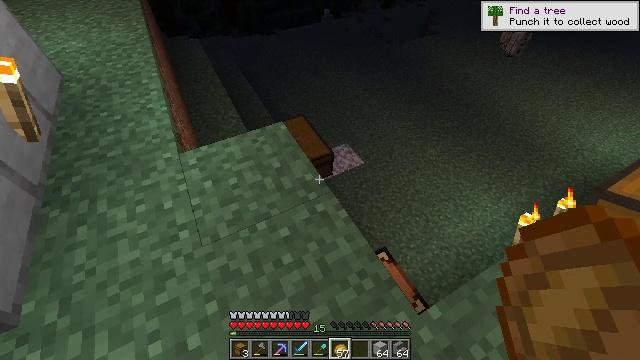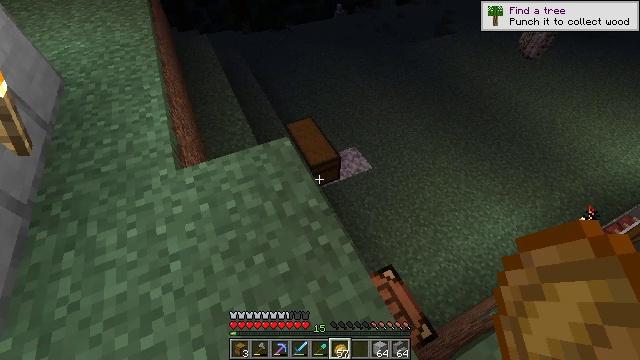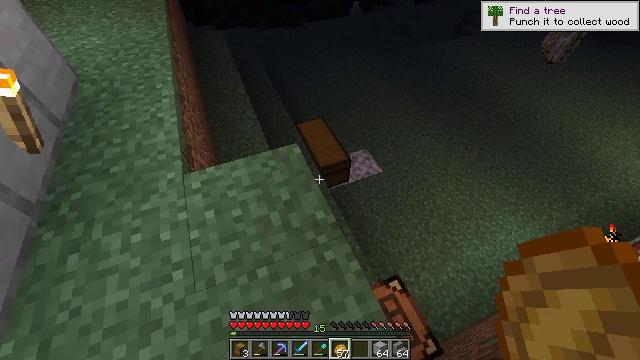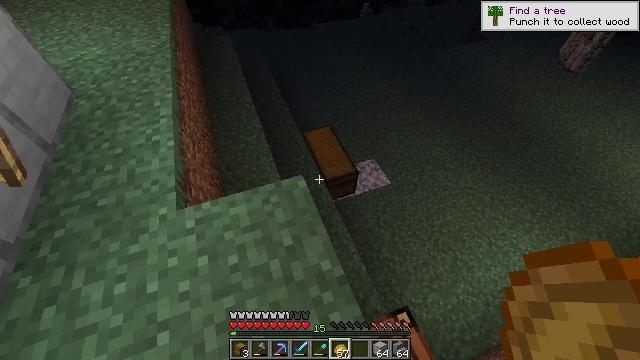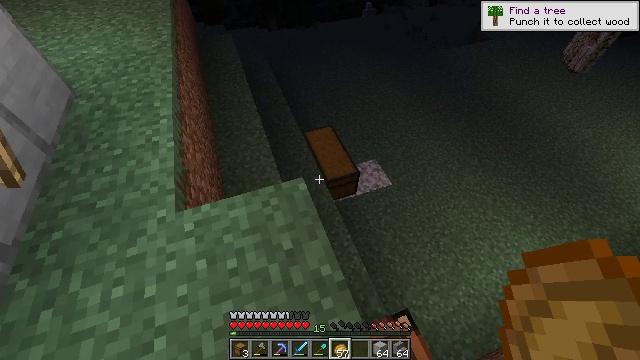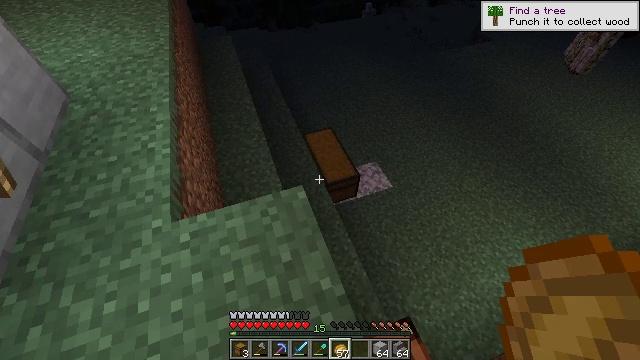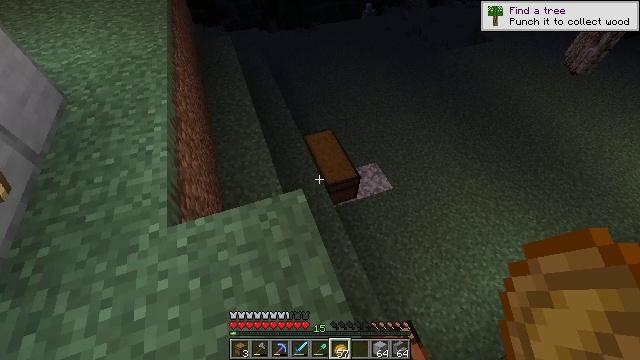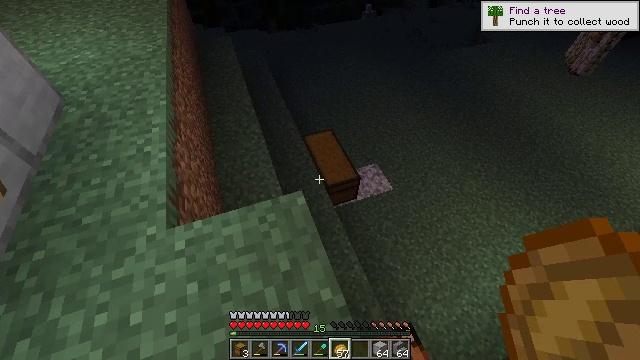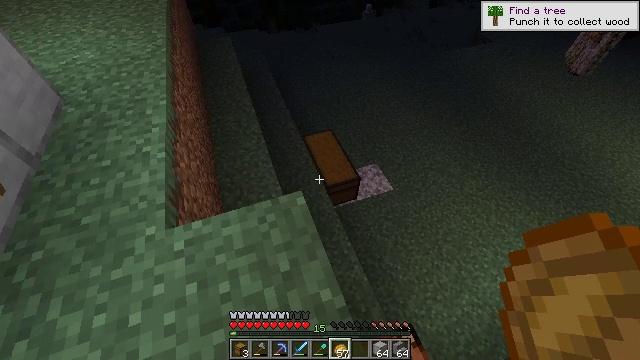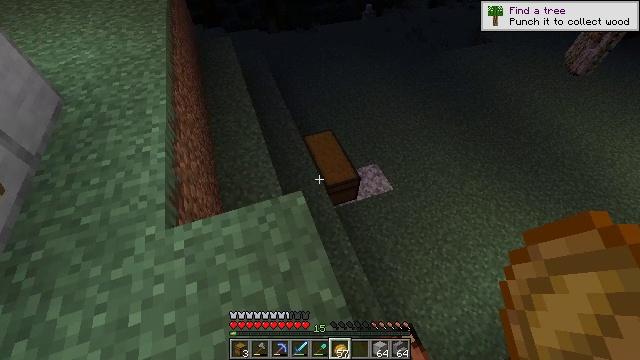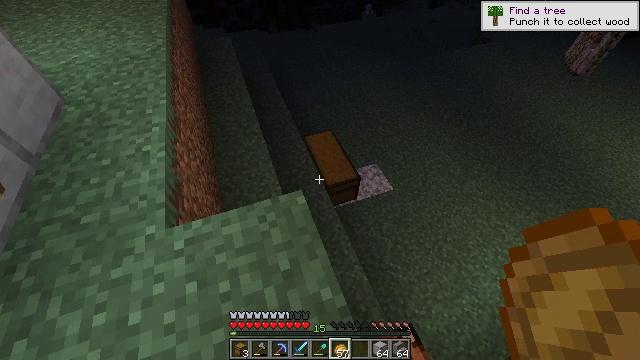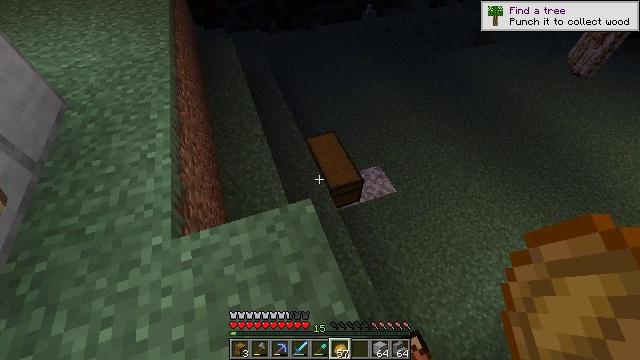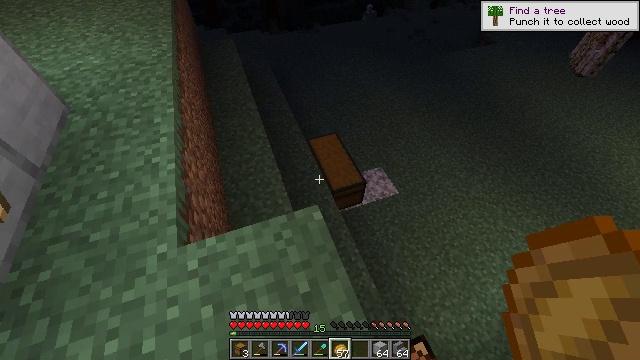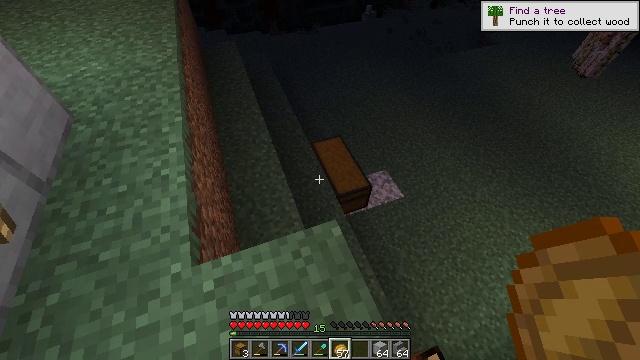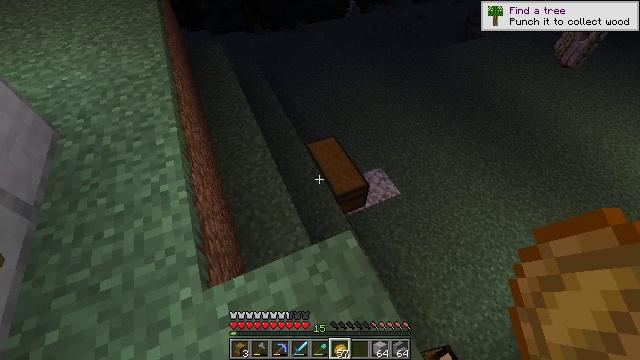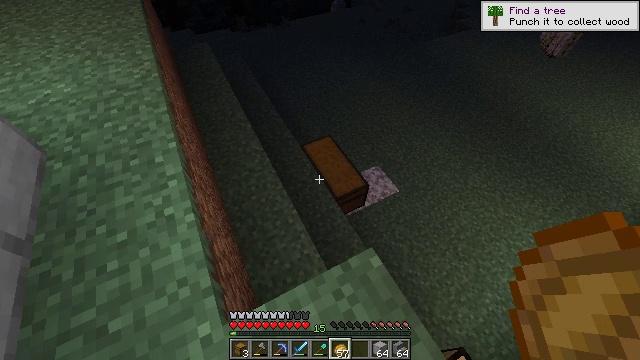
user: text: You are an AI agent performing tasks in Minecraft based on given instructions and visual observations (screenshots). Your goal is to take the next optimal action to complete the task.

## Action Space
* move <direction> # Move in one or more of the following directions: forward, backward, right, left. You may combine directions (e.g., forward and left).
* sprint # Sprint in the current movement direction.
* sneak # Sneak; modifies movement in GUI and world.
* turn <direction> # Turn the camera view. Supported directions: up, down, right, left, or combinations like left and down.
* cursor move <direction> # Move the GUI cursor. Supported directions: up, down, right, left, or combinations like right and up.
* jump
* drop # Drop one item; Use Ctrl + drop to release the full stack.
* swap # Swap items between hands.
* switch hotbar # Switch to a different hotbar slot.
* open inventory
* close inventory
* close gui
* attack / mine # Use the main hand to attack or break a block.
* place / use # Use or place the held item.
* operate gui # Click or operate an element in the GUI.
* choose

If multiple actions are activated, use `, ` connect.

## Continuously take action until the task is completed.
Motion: motion action
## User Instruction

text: Remove a baked potato from the inventory.
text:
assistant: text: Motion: move forward, turn left
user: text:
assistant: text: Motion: move forward, turn left
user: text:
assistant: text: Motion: move forward, turn left
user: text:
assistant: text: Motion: no_op
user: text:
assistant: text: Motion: no_op
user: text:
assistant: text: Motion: no_op
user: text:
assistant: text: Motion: no_op
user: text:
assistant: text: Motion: no_op
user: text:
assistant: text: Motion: no_op
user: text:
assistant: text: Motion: no_op
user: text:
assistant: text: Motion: move forward and move left
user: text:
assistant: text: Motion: move forward and move left
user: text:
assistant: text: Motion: move forward and move left
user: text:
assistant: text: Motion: move forward and move left, turn right
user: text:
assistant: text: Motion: move forward and move left, turn right
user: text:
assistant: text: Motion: move forward, turn right
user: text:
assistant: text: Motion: turn right
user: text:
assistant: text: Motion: turn right
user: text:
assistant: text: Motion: no_op
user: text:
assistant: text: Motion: no_op
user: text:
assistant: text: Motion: no_op
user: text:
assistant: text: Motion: no_op
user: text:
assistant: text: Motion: no_op
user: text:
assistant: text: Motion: no_op
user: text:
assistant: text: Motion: no_op
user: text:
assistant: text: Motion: no_op
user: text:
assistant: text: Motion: use / place
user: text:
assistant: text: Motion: use / place
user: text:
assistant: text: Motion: use / place
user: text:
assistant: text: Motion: use / place